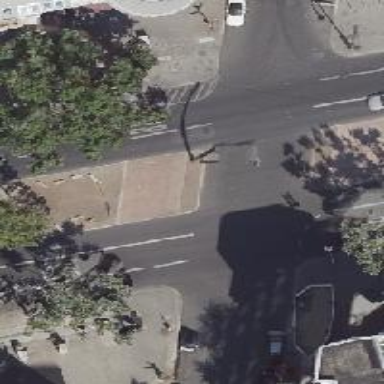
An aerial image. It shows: Secondary road with asphalt surface. There is cycleway on the right shared with buses.